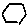
Label: hexagon